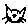
Label: cat